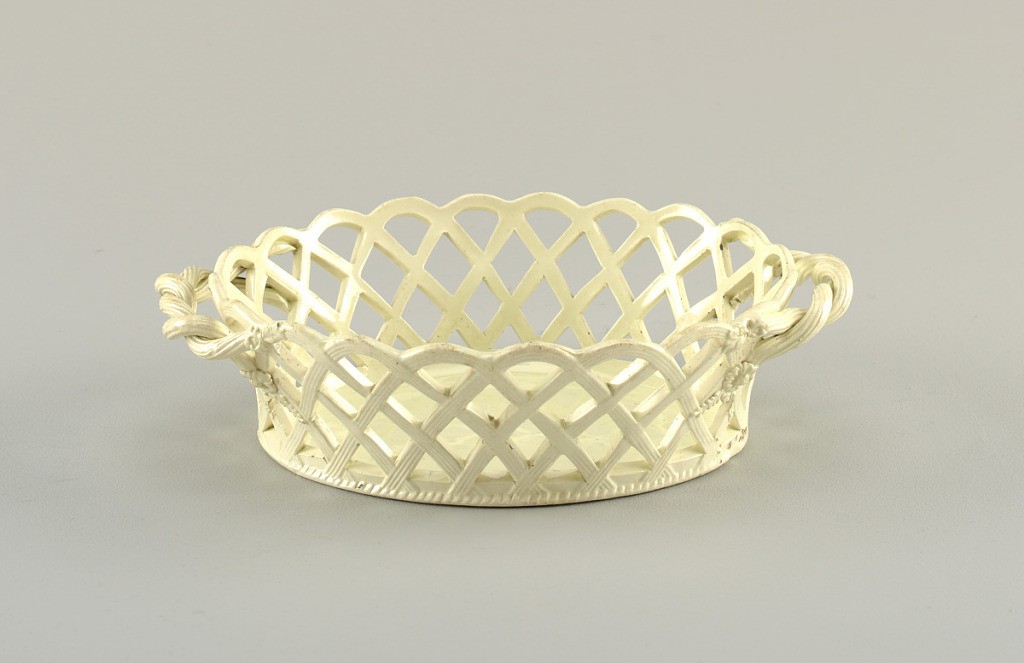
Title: Basket
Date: ca. 1770
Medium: Pierced and glazed earthenware (creamware)
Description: A white earthenware basket with woven handles. Mold marks visible, and marks of supports in kiln.